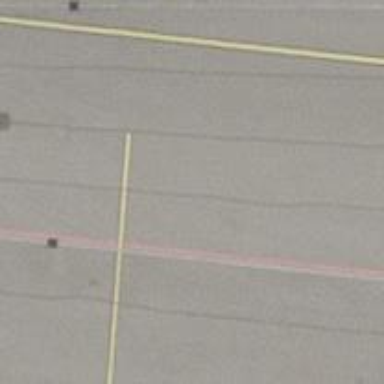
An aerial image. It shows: Airport parking position.